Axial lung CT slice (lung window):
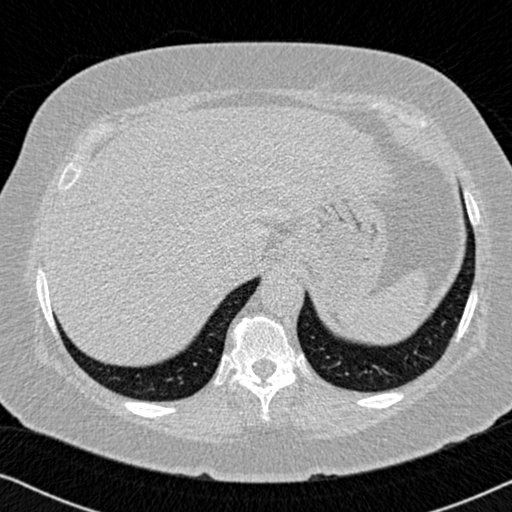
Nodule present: no